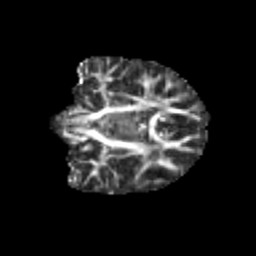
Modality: FA
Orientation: coronal
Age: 11
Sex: female
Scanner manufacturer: siemens
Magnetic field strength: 3 T
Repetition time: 3.8 s
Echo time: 0.07 s